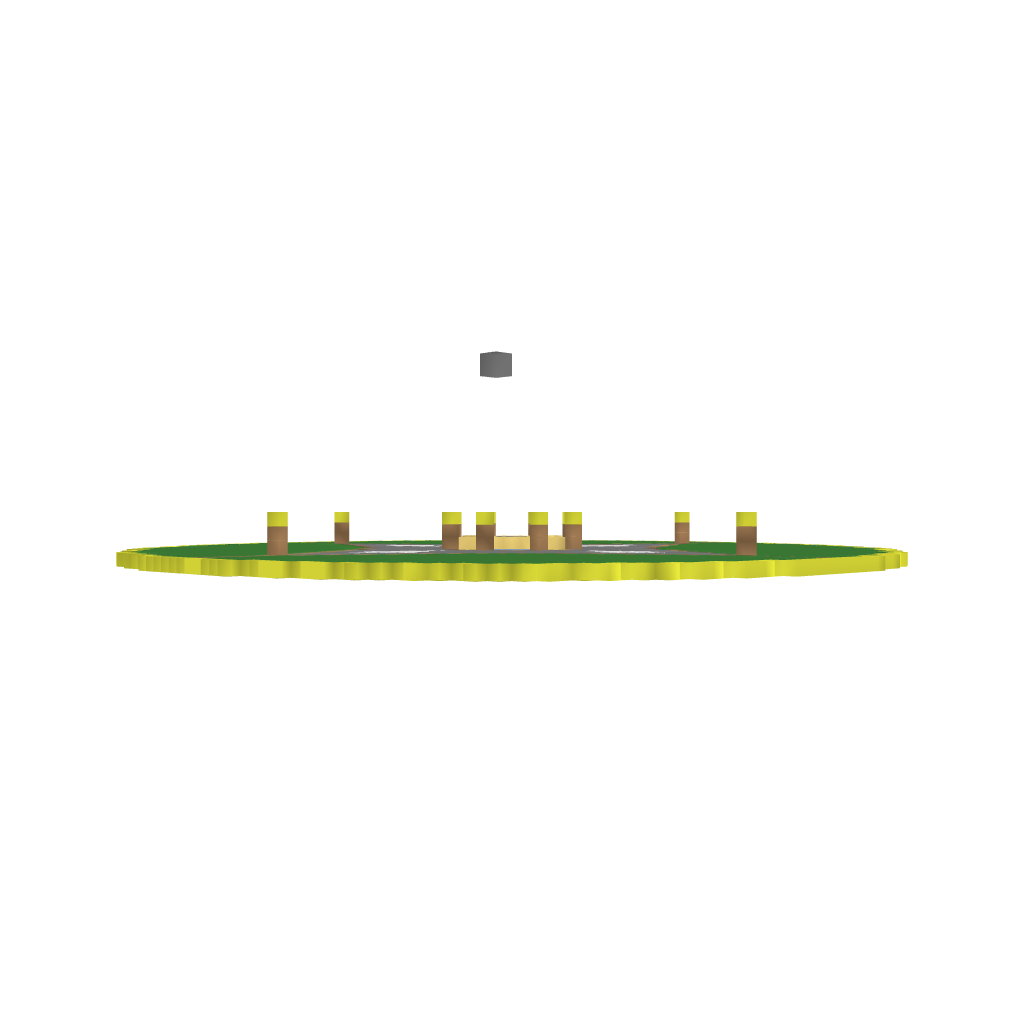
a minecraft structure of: EasySpawn2 bad low quality